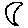
Label: moon